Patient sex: M
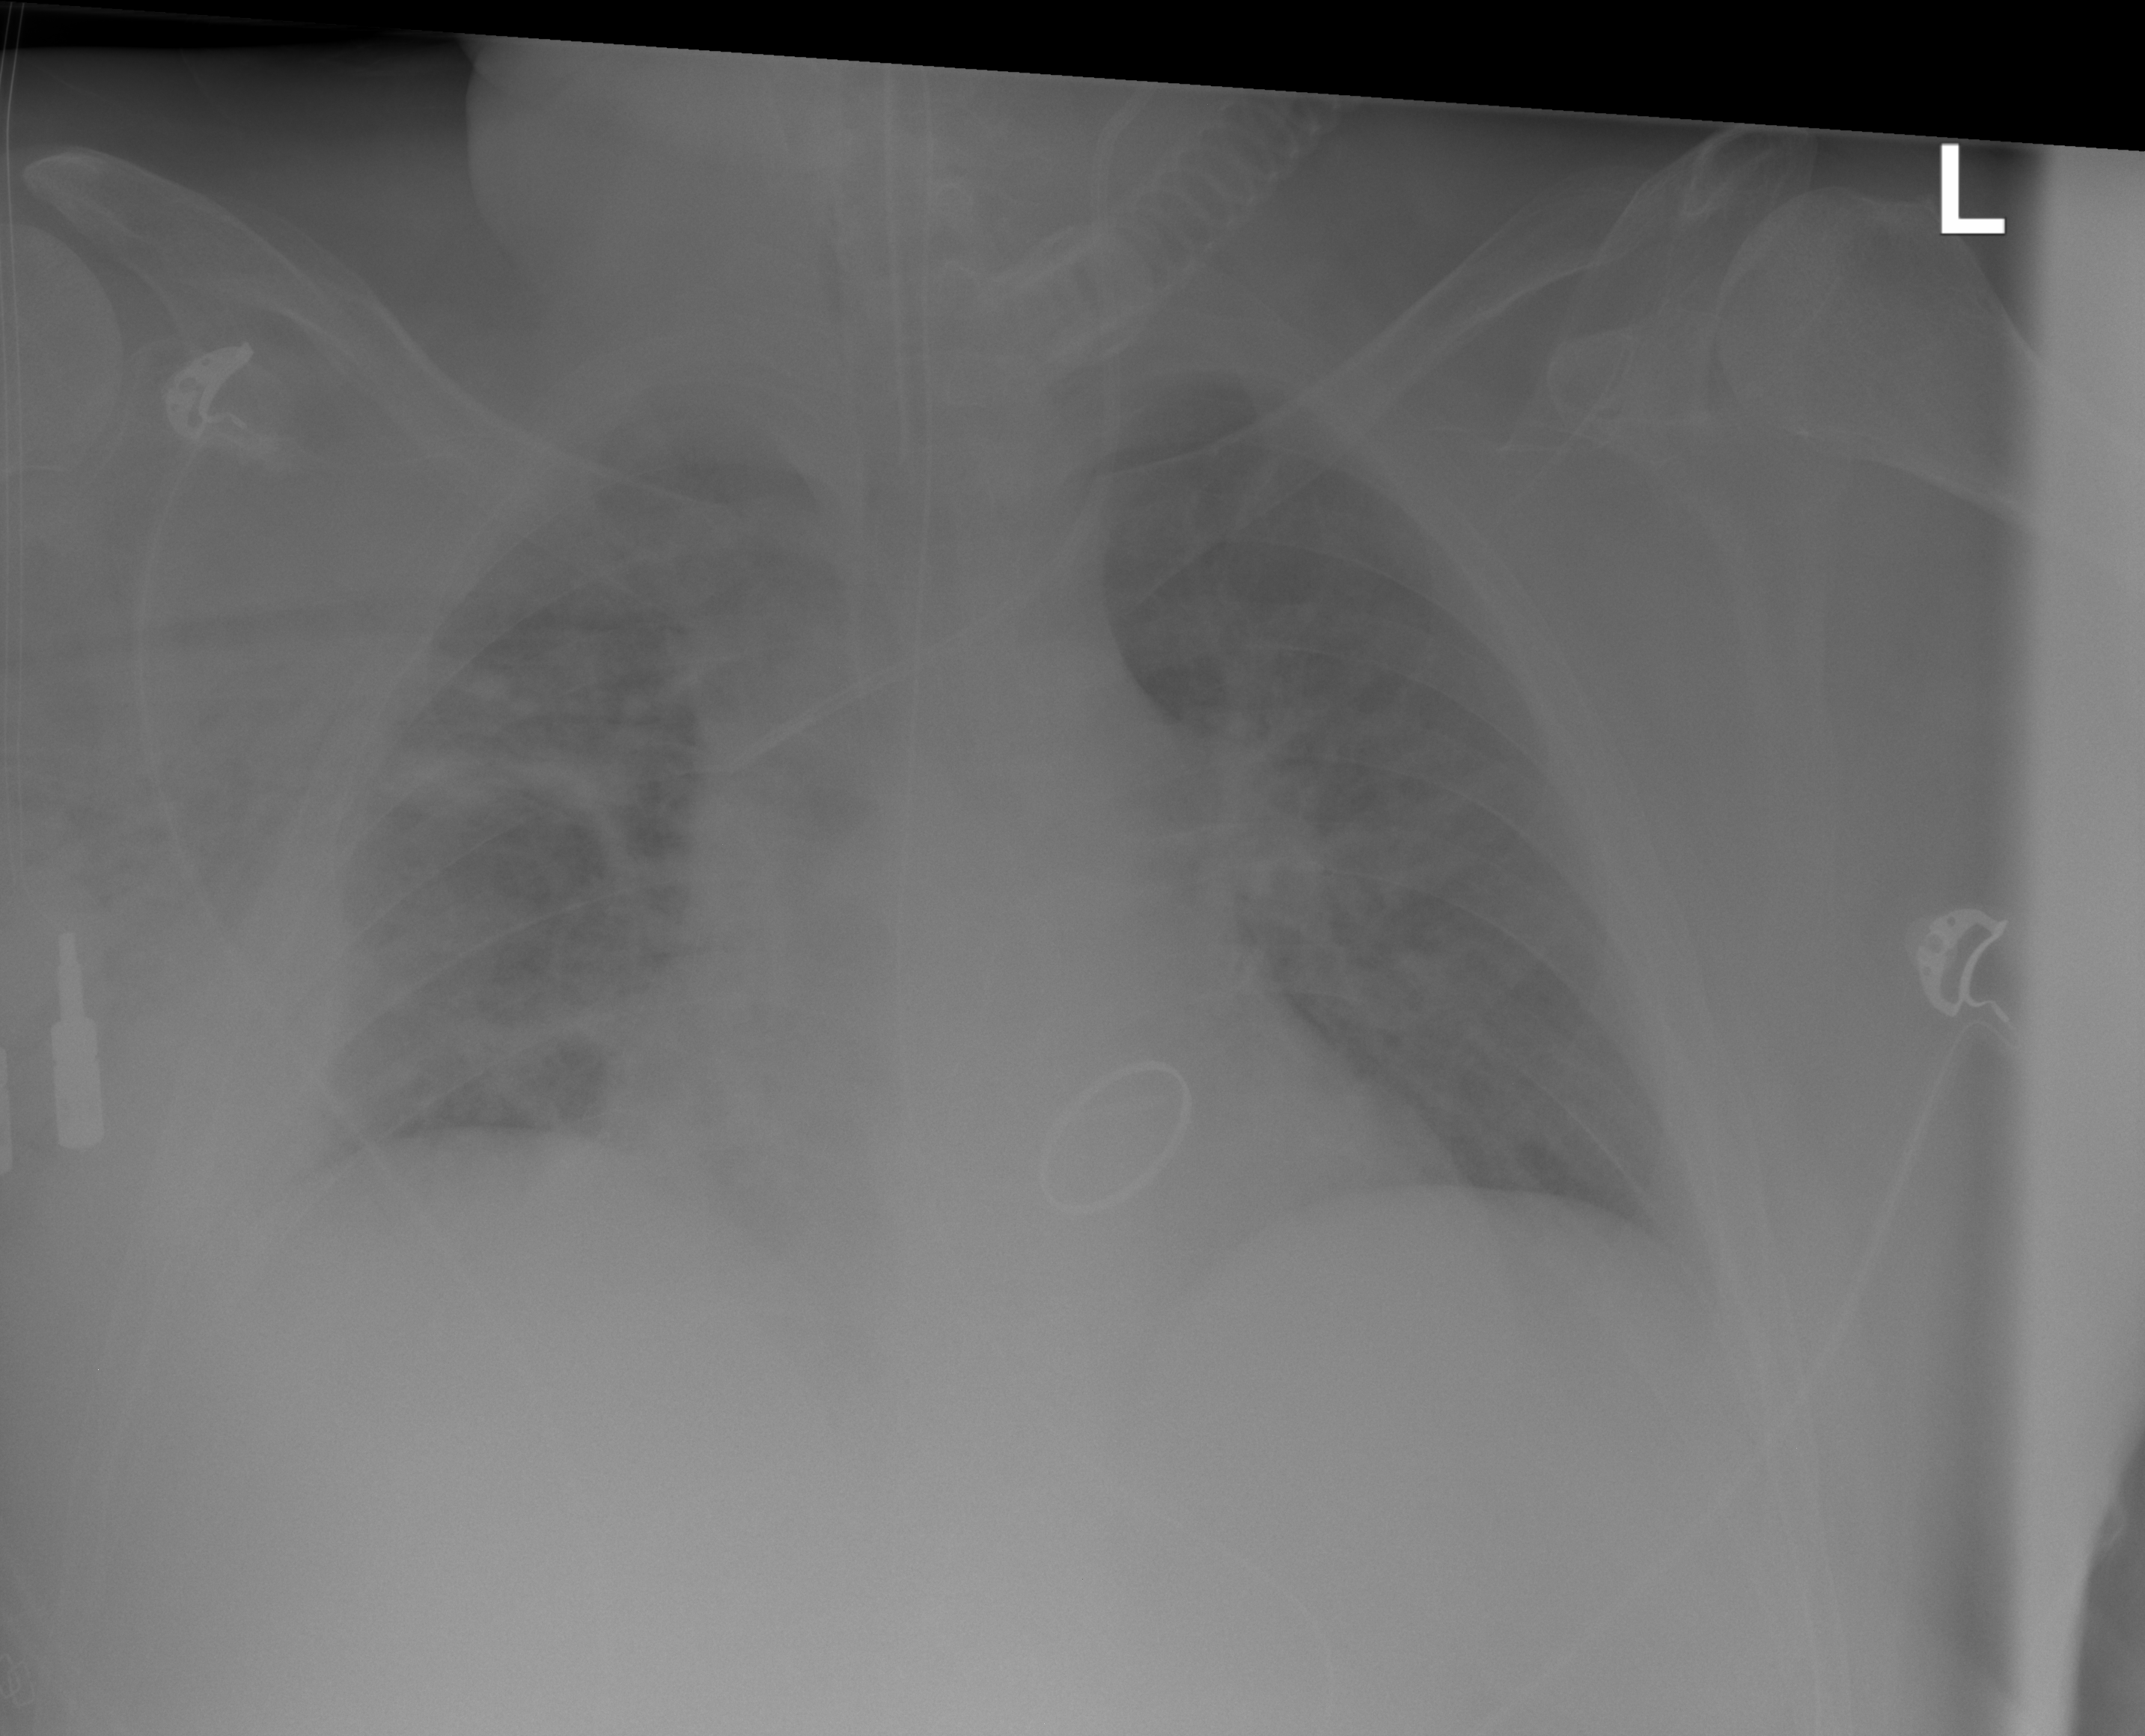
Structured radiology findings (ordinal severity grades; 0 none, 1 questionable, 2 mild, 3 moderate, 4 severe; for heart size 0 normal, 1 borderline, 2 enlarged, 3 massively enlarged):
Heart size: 1
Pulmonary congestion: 2
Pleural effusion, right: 2
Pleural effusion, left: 0
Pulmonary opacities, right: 2
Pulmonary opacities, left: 1
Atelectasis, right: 3
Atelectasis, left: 1